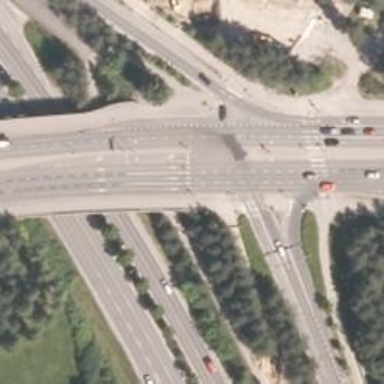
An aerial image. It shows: Trunk link highway.